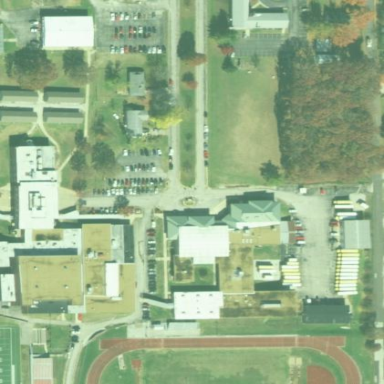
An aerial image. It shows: School.